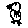
Label: bird